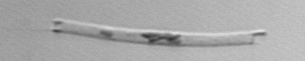
Label: Eucampia_morphytype1